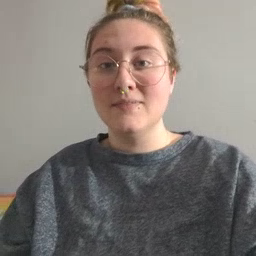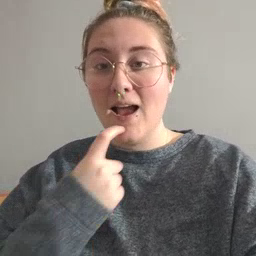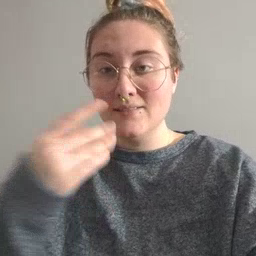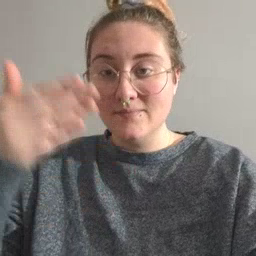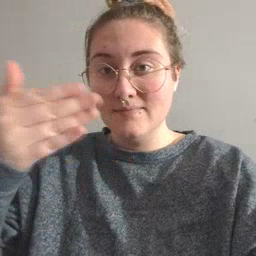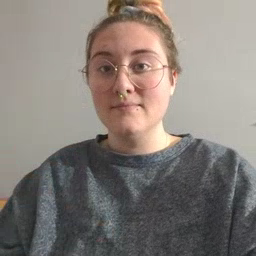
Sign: glasswindow